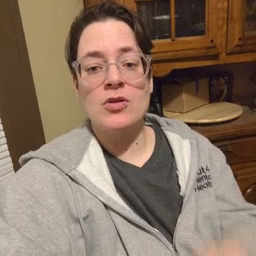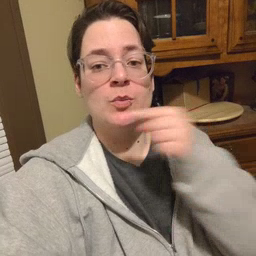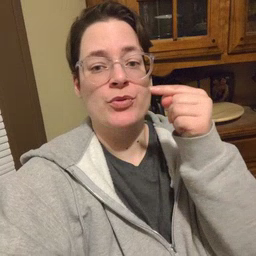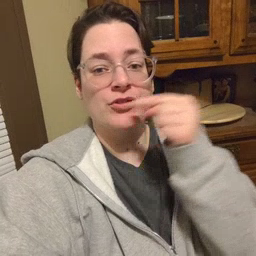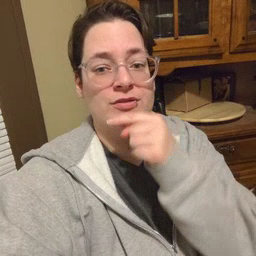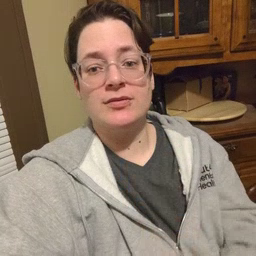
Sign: toothbrush